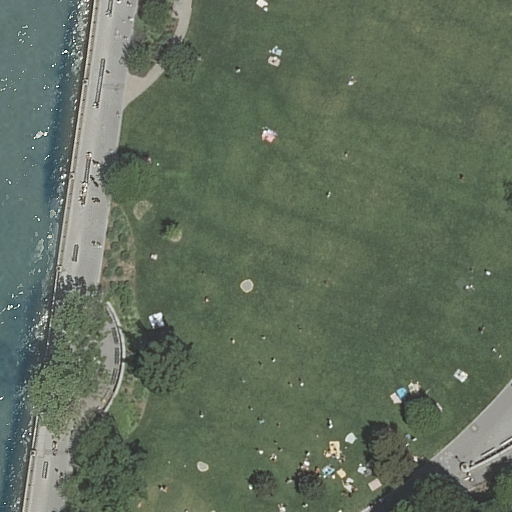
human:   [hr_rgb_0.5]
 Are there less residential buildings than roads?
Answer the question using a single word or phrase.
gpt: yes

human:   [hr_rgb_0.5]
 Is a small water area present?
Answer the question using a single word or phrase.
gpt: no

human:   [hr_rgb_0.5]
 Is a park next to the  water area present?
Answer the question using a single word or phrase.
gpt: yes

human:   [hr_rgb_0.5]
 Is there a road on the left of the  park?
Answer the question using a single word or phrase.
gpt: yes

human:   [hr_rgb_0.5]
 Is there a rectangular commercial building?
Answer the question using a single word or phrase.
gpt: no

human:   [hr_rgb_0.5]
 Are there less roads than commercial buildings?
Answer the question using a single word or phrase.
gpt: no

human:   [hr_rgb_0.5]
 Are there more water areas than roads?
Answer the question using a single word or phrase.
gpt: no

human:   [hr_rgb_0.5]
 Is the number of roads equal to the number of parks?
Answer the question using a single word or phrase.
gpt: no

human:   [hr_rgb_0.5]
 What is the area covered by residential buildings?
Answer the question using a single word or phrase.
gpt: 0m2

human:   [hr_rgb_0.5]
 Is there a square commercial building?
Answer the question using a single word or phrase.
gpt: no

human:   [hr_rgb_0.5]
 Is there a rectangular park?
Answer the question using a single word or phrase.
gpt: no

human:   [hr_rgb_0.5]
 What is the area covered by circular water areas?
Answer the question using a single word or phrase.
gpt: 0m2

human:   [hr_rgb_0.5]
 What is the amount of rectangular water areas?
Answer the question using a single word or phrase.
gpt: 1

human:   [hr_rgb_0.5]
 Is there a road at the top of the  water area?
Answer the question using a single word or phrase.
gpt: yes

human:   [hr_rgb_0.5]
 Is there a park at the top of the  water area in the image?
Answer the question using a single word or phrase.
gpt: no

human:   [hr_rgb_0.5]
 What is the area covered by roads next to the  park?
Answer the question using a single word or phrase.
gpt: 0m2

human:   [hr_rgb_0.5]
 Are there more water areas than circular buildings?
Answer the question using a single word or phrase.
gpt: yes

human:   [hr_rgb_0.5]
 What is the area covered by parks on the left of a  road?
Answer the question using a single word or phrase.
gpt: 0m2

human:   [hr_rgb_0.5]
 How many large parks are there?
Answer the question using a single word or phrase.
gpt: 1

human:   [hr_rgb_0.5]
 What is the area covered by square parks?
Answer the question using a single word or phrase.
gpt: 0m2

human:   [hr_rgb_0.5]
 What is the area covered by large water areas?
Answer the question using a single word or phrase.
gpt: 1251m2

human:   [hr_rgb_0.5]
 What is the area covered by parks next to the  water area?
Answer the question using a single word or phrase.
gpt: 7881m2

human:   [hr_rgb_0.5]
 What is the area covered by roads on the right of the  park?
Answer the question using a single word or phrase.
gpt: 0m2

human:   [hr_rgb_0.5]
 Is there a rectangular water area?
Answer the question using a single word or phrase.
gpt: yes

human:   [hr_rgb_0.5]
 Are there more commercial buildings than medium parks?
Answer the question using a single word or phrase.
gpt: no

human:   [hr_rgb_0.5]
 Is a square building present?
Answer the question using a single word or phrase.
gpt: no

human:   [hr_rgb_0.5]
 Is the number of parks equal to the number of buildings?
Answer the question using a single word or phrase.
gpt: no

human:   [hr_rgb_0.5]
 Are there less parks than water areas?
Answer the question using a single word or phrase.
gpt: no

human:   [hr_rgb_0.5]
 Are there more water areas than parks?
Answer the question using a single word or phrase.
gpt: no

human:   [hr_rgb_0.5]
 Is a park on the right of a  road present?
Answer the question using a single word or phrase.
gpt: no

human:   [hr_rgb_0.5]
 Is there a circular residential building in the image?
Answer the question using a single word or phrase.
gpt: no

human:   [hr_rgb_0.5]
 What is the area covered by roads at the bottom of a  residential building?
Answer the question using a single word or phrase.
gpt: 0m2

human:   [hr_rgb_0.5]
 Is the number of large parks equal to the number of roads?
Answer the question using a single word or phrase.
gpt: no

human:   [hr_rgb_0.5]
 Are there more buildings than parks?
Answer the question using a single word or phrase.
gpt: no

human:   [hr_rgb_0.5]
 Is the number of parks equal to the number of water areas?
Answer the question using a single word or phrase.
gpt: yes

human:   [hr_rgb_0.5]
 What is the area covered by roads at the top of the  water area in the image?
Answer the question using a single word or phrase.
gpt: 0m2